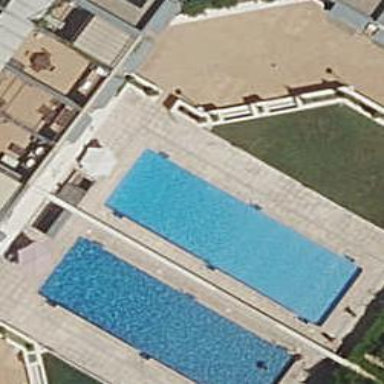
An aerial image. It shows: Swimming pool within leisure land area designed for swimming activities.